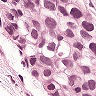
Metastatic tissue present: yes